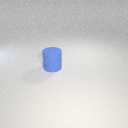
large blue rubber cylinder